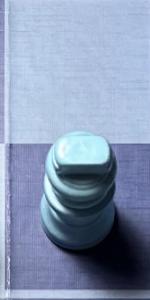
Label: King_White